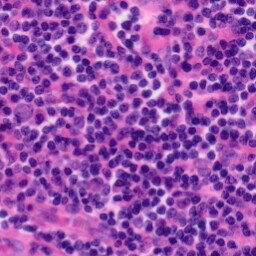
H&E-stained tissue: Tonsil